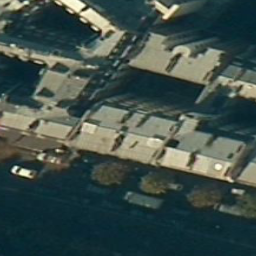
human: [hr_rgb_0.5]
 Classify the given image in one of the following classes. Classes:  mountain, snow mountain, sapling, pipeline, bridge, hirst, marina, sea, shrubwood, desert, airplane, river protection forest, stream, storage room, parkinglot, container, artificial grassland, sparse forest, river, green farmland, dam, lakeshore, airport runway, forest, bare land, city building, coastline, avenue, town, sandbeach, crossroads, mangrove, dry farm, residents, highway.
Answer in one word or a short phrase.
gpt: city building